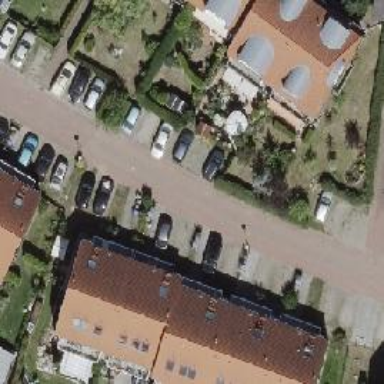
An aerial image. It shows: Residential road.